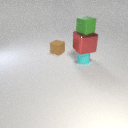
small cyan rubber cylinder below small green rubber cube